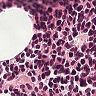
Metastatic tissue present: no